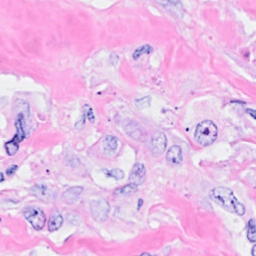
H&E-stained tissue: Breast